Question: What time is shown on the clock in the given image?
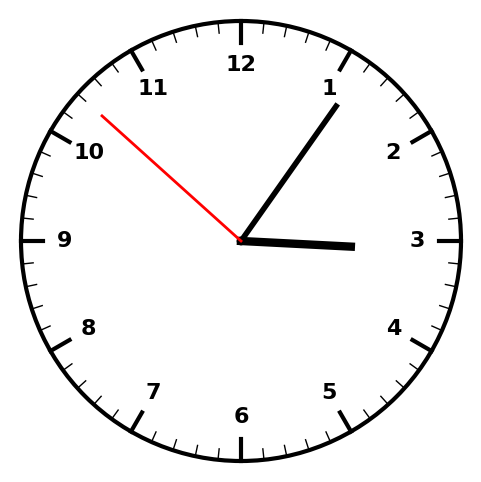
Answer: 03:05:52